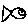
Label: fish